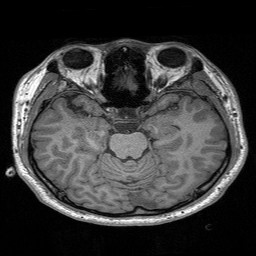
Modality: T1w
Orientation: coronal